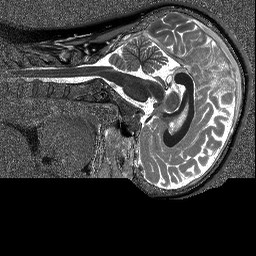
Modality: T1map
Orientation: sagittal
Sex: female